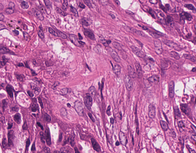
Tumor epithelial tissue: yes
Tumor-associated stroma tissue: yes
Normal tissue: no